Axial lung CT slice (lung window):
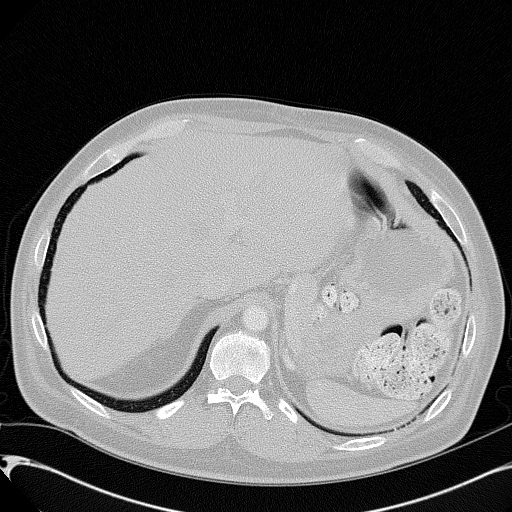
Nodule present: no